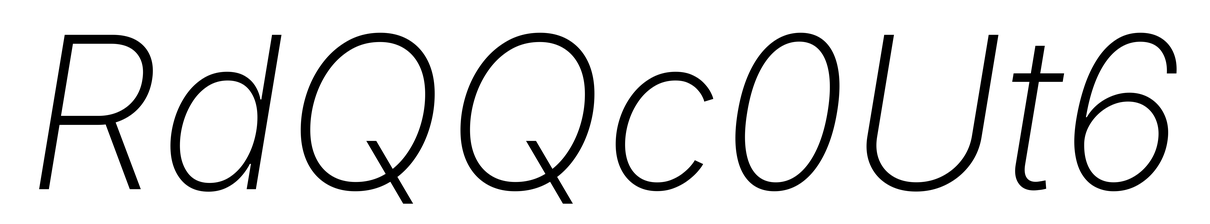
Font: Inter-Italic_ExtraLight_Italic